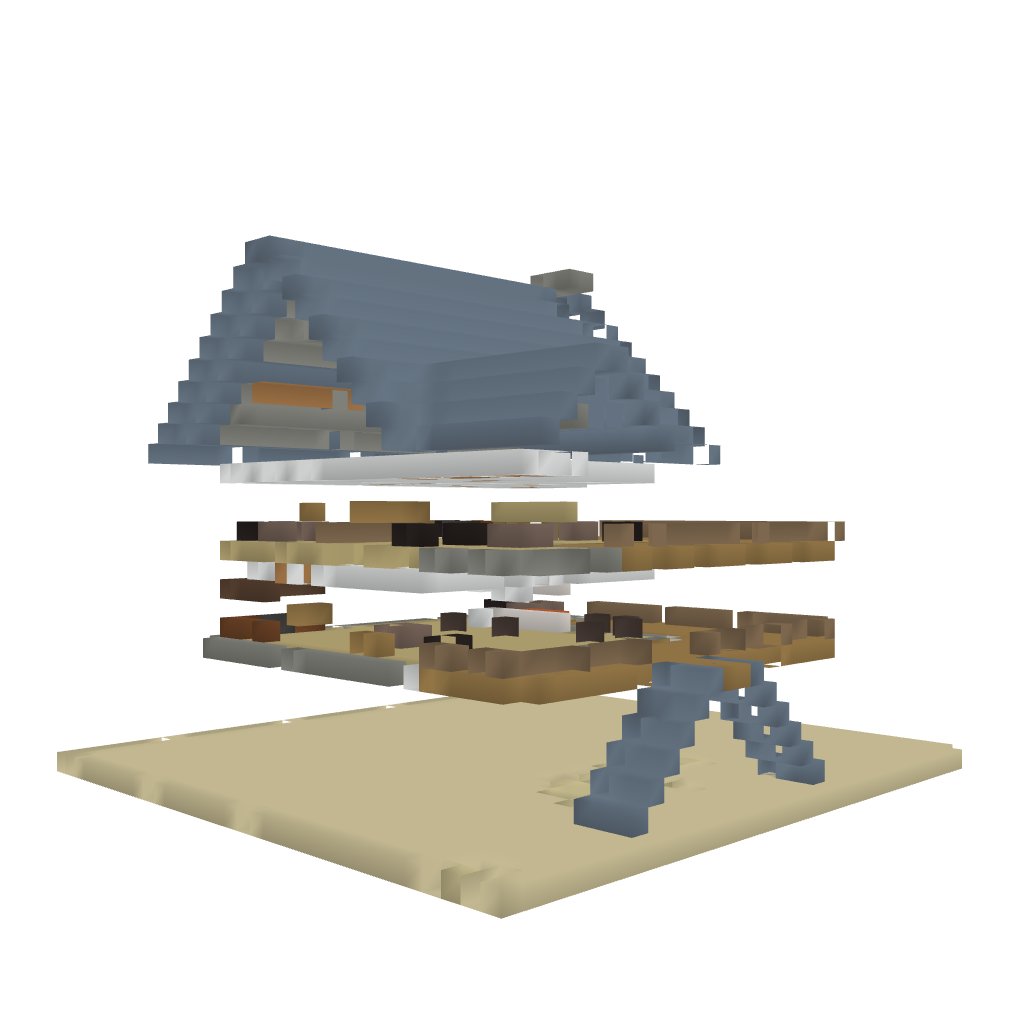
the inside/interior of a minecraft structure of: Beach House